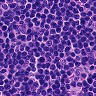
Metastatic tissue present: no